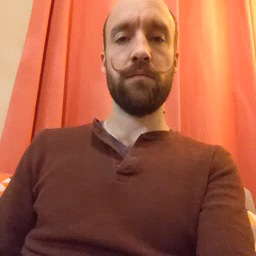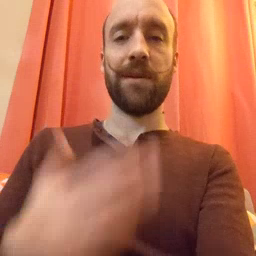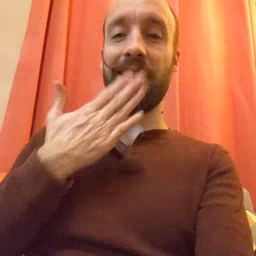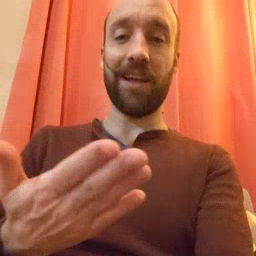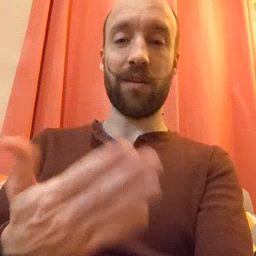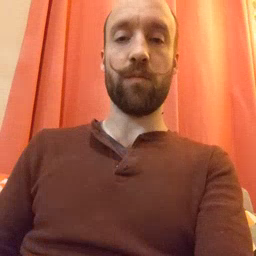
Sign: thankyou